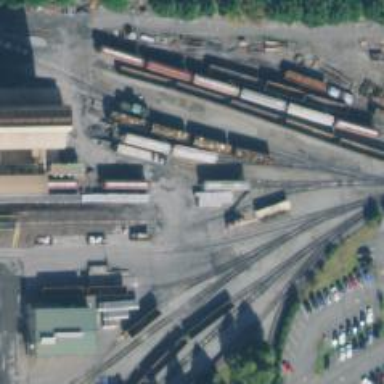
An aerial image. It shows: Railway yard in service.